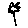
Label: flower